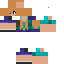
A female human skin with medium skin, wearing brown long hair dressed in a blue hoodie and black pants, featuring a closed mouth.